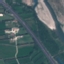
Label: Highway